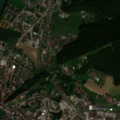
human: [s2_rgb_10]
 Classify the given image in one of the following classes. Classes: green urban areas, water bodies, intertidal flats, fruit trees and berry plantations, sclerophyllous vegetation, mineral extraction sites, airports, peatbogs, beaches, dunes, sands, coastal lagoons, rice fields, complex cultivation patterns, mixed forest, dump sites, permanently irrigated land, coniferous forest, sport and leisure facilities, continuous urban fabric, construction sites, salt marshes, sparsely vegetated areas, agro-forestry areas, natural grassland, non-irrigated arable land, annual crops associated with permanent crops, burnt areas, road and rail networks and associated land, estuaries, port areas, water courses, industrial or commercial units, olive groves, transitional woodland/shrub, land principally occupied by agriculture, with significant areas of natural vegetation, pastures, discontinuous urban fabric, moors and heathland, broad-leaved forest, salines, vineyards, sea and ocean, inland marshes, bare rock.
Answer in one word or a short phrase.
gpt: discontinuous urban fabric, broad-leaved forest, mixed forest, water courses